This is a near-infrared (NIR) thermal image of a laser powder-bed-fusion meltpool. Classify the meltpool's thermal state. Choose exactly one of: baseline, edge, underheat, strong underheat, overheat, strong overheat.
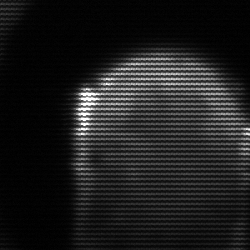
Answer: edge